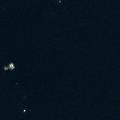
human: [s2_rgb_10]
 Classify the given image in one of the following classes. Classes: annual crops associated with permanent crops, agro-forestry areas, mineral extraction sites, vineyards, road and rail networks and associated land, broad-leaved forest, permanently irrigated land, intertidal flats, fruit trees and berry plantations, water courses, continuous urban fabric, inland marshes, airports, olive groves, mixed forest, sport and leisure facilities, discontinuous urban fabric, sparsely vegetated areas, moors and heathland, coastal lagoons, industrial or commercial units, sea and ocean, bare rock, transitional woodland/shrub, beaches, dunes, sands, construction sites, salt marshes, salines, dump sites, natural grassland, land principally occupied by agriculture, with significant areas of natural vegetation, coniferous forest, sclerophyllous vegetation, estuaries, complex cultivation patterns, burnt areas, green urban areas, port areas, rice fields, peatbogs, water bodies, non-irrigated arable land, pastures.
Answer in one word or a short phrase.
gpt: sea and ocean